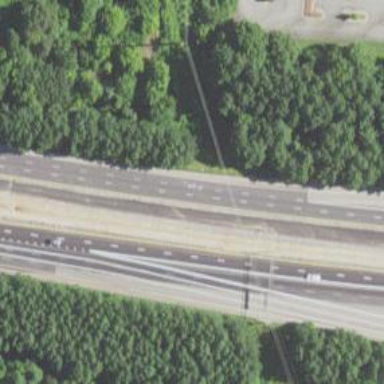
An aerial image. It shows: Asphalt motorway link.